Question: I have a table that looks like the below table:

Every time the user loan a book a new record is inserted.
The data in this table is derived or taken from another table which has no dates.
I need to update this tables based on the records in the other table: Meaning I only need to update this table based on what changes.
Example: Lets say the user return the book and the book return is indicated to .
How do I update just that column?
I tried using the MERGE Statement but it works only with unique rows of data, meaning you get an error if the same ID appears more than once.
I also tried using a basic UPDATE Statement and a JOIN but that's not going well.
I am asking because I have ran out of ideas.
Thanks for reading
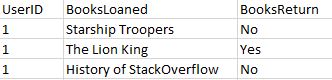
Answer: If you need to update 'BooksReturn' in target table based on the same column in source table
'''
UPDATE t
SET t.booksreturn = s.booksreturn
FROM target t JOIN source s
ON t.userid = s.userid
AND t.booksloaned = s.booksloaned
'''
Here is <URL> demo